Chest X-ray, PA view. Patient: 49 years old, sex F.
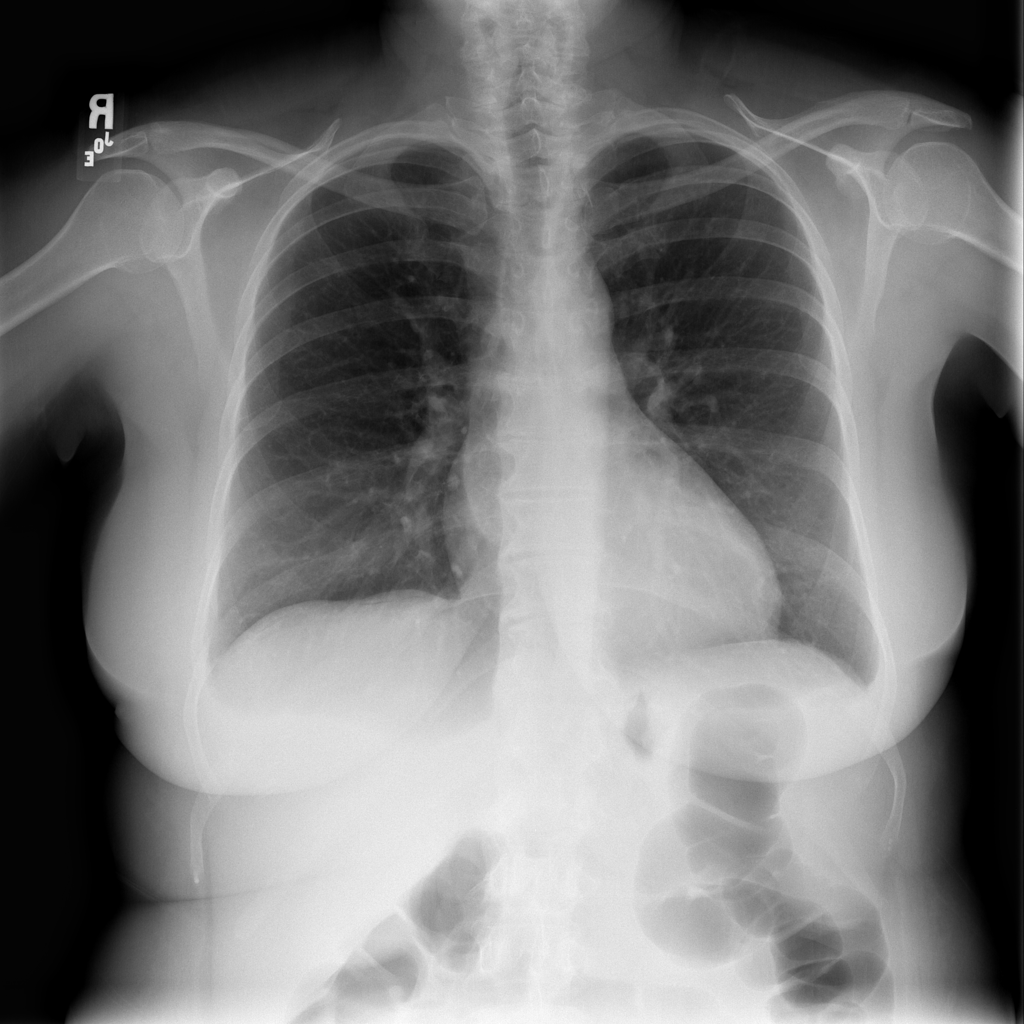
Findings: Effusion